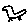
Label: bird